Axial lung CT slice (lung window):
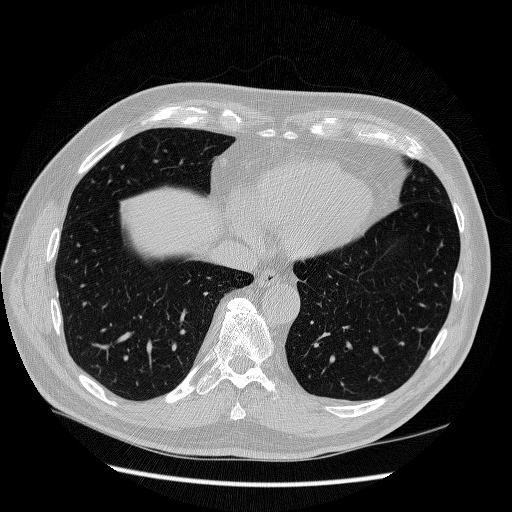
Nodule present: no